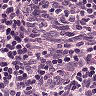
Metastatic tissue present: no